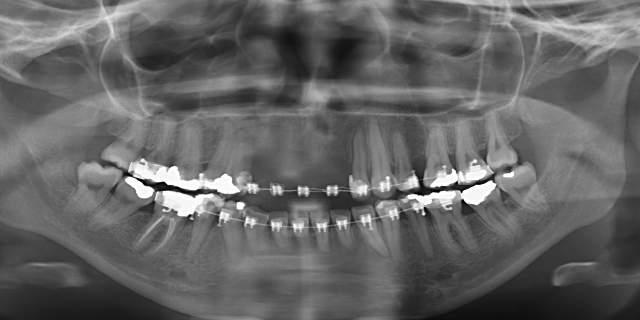
adult